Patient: sex M, age 36
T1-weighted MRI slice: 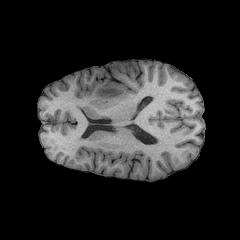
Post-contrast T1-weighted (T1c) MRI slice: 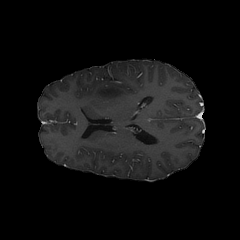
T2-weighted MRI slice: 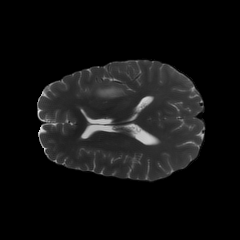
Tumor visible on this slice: yes
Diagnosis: Astrocytoma, IDH-mutant
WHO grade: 3